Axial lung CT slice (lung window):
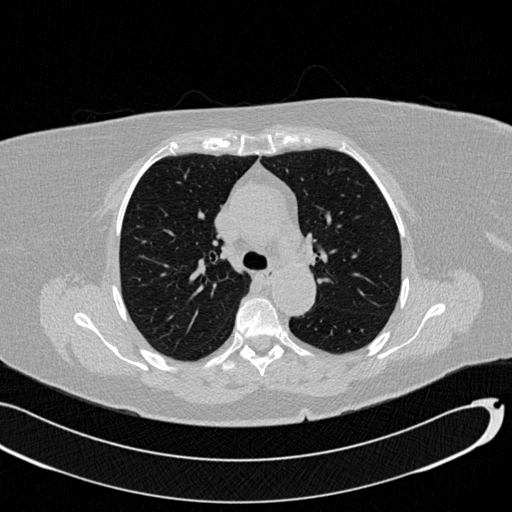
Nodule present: no